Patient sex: F
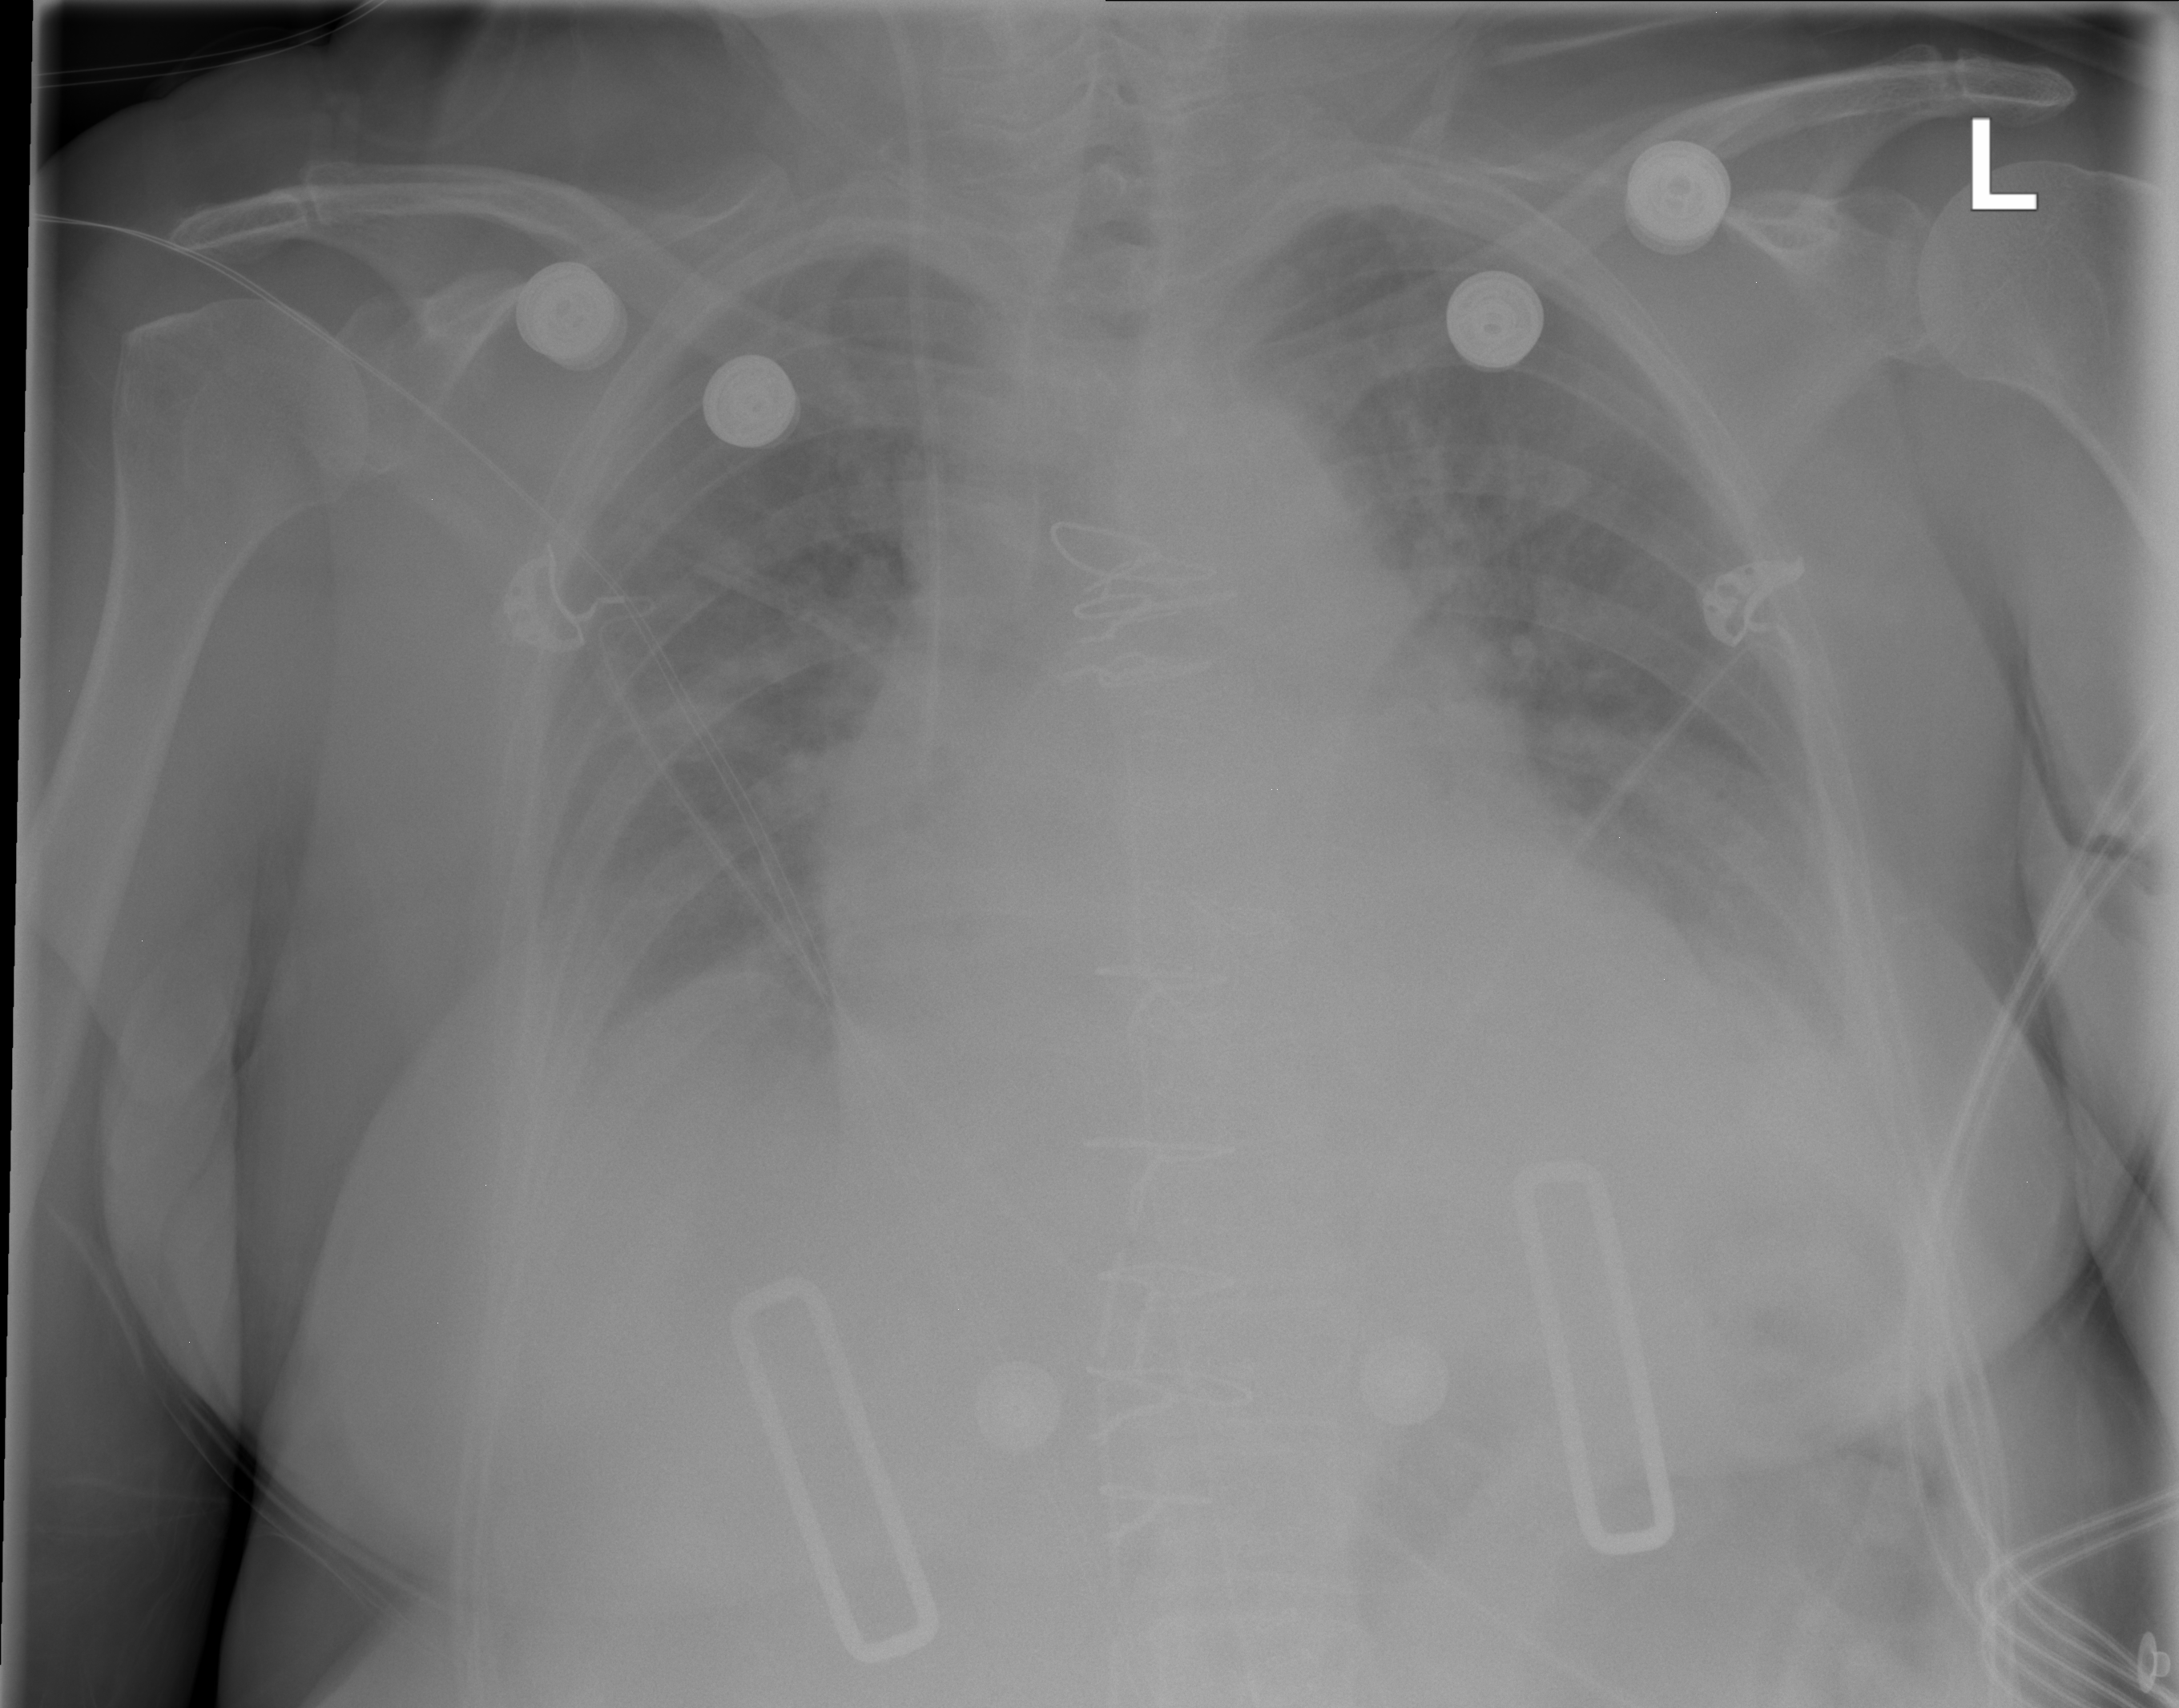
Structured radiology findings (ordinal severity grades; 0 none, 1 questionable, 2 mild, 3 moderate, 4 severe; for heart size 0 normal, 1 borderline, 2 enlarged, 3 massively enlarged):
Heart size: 2
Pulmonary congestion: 2
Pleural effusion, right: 2
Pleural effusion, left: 2
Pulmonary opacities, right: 0
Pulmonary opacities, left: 0
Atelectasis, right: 0
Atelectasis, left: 2